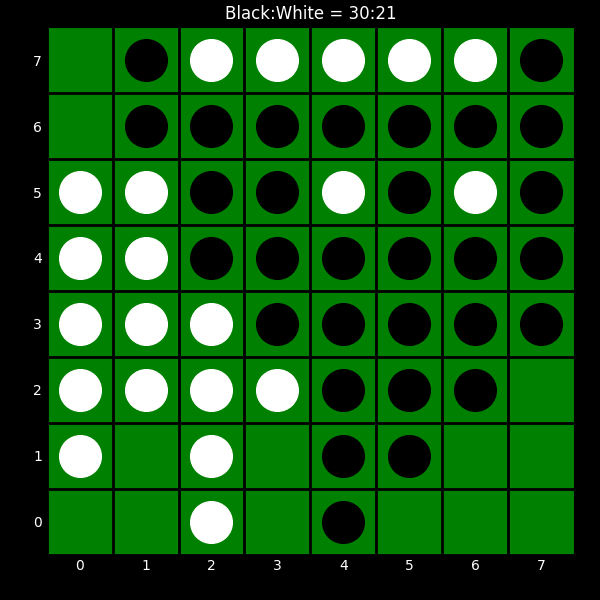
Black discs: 30
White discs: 21